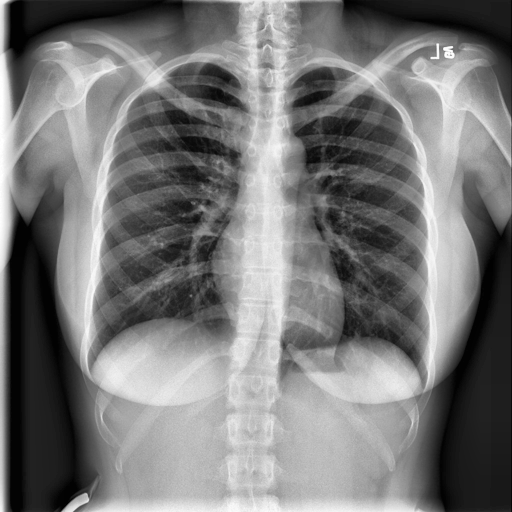
Finding: NORMAL